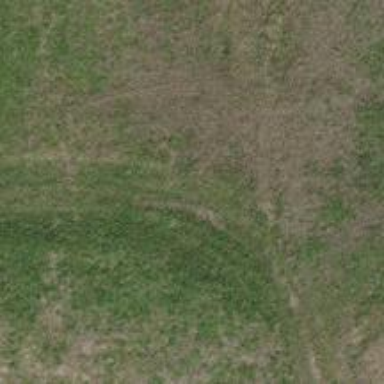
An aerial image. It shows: Grass track road with grade 5 tracktype.